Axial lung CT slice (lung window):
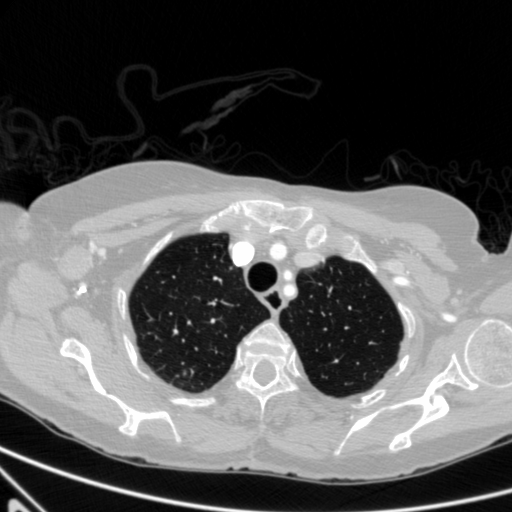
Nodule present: yes
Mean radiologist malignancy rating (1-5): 2.667